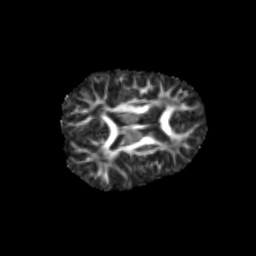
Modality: FA
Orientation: axial
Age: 7
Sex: male
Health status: healthy